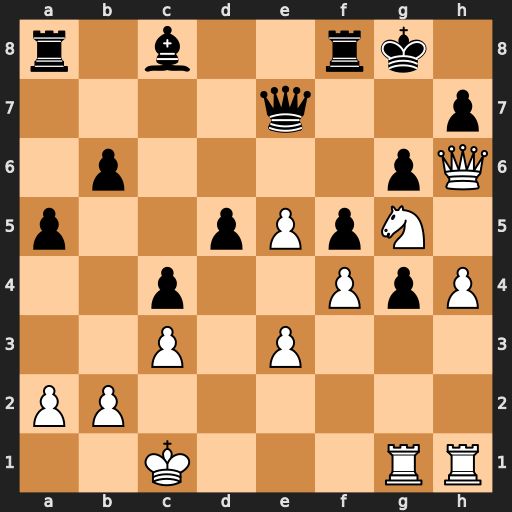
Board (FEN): r1b2rk1/4q2p/1p4pQ/p2pPpN1/2p2PpP/2P1P3/PP6/2K3RR
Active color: w
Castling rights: -
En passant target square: -
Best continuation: h5 Qg7 hxg6 Qxh6 Rxh6